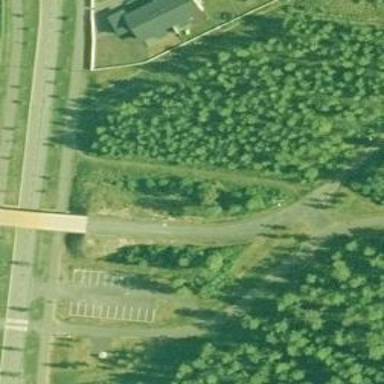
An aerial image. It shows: Footway road with embankment.